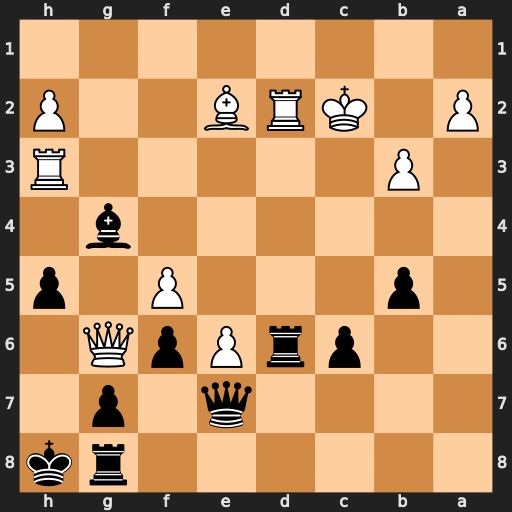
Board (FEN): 6rk/4q1p1/2prPpQ1/1p3P1p/6b1/1P5R/P1KRB2P/8
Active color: b
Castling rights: -
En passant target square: -
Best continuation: Rxd2+ Kb1 Bxf5+ Qxf5 g6